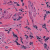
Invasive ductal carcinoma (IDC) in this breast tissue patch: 1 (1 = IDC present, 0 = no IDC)